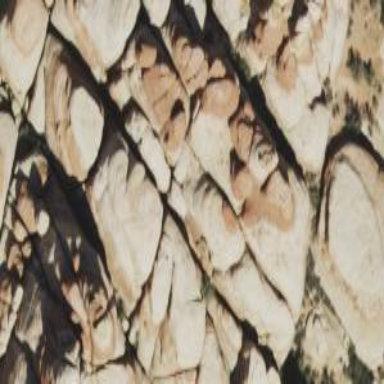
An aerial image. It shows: Natural cliff.